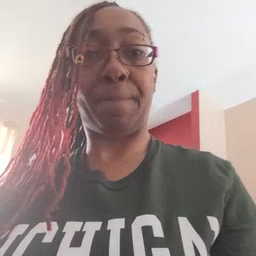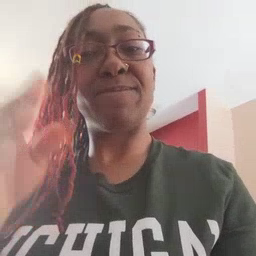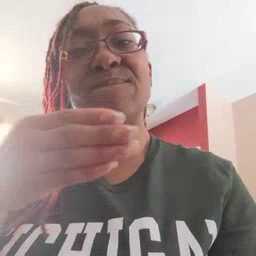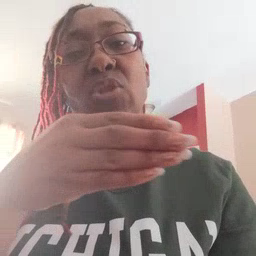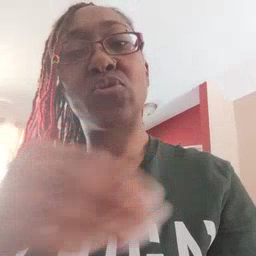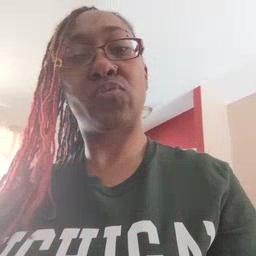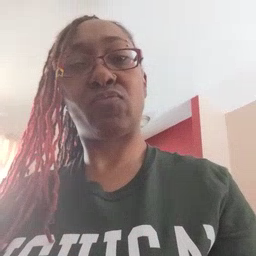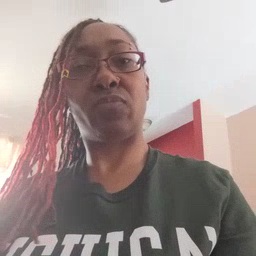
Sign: fish